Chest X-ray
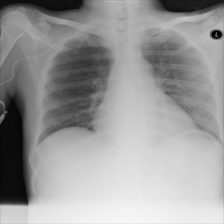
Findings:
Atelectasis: negative
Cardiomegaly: negative
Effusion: negative
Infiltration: positive
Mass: negative
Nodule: negative
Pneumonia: negative
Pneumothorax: negative
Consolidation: negative
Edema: negative
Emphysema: negative
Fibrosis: negative
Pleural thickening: negative
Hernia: negative